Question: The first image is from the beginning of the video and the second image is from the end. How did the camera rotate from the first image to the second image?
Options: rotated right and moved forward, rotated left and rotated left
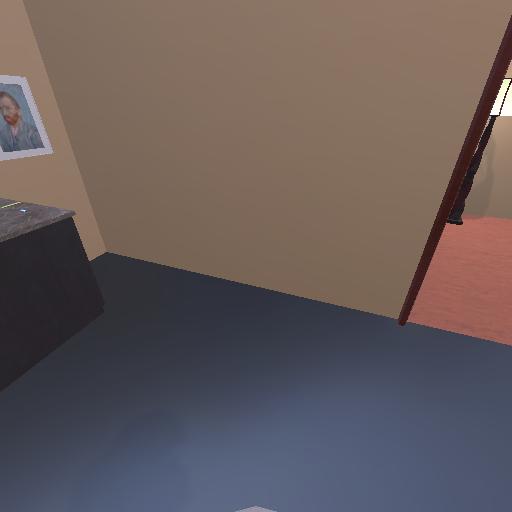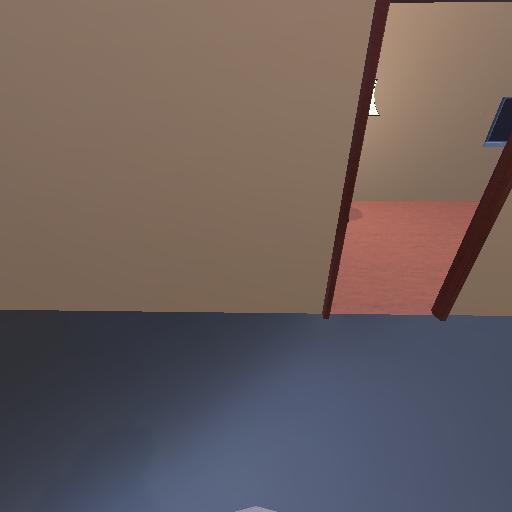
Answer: rotated right and moved forward